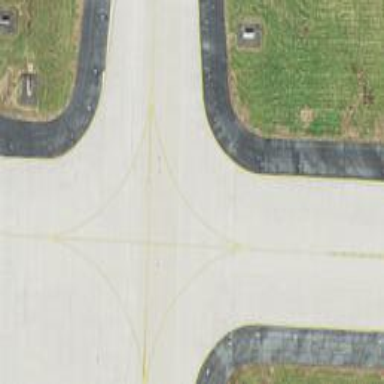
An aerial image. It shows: View of taxiway at the airport.